Interaction volume radius: 5 \u00c5
Interaction volume height: 10 \u00c5
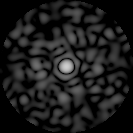
Disorder parameter: 0.8749